Question: I'm trying to incorporate a very simple Mongo model for my app, but my initial attempts have been futile. I am getting stuck with a 'NullPointerException' and I've even tried wrapping my call with a 'Try' and end up with a 'Success(scala.concurrent.impl.Promise$DefaultPromise@1f02f0b3)'
Here's the code
'''
def token = Action.async(parse.json) { request =>
request.body.validate[Auth].map { creds =>
UserService.login(creds.username, creds.password).map {
case Some(context) =>
val accessToken = TokenResponse(Crypto.generateToken)
val model = Json.toJson(context)
val res = Try(collection.insert(model).map(_ => Ok(Json.toJson(accessToken))))
println(res.toString)
res.get
case _ => Future(BadRequest)
}.flatMap(identity)
} recoverTotal (request => Future(Unauthorized))
}
'''
Here's the error (notice no reference to my application in the call stack):
'''
play.api.Application$$anon$1: Execution exception[[NullPointerException: null]]
at play.api.Application$class.handleError(Application.scala:296) ~[play_2.11-2.3.6.jar:2.3.6]
at play.api.DefaultApplication.handleError(Application.scala:402) [play_2.11-2.3.6.jar:2.3.6]
at play.core.server.netty.PlayDefaultUpstreamHandler$$anonfun$3$$anonfun$applyOrElse$4.apply(PlayDefaultUpstreamHandler.scala:320) [play_2.11-2.3.6.jar:2.3.6]
at play.core.server.netty.PlayDefaultUpstreamHandler$$anonfun$3$$anonfun$applyOrElse$4.apply(PlayDefaultUpstreamHandler.scala:320) [play_2.11-2.3.6.jar:2.3.6]
at scala.Option.map(Option.scala:145) [scala-library-2.11.2.jar:na]
Caused by: java.lang.NullPointerException: null
at reactivemongo.bson.buffer.WritableBuffer$class.writeString(buffer.scala:71) ~[reactivemongo-bson_2.11-0.10.5.0.akka23.jar:0.10.5.0.akka23]
at reactivemongo.core.netty.ChannelBufferWritableBuffer.writeString(netty.scala:61) ~[reactivemongo_2.11-0.10.5.0.akka23.jar:0.10.5.0.akka23]
at reactivemongo.bson.buffer.DefaultBufferHandler$BSONStringBufferHandler$.write(bufferhandlers.scala:83) ~[reactivemongo-bson_2.11-0.10.5.0.akka23.jar:0.10.5.0.akka23]
at reactivemongo.bson.buffer.DefaultBufferHandler$BSONStringBufferHandler$.write(bufferhandlers.scala:82) ~[reactivemongo-bson_2.11-0.10.5.0.akka23.jar:0.10.5.0.akka23]
at reactivemongo.bson.buffer.DefaultBufferHandler$.serialize(bufferhandlers.scala:227) ~[reactivemongo-bson_2.11-0.10.5.0.akka23.jar:0.10.5.0.akka23]
'''
I tried using Postman and ended up with this reference, but not much more helpful:
'''
app/controllers/Application.scala:27
'''

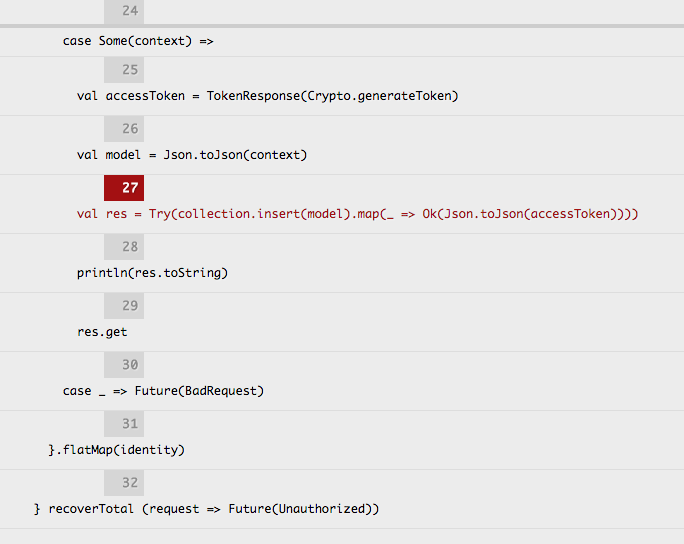
Answer: It ended up being simple...my resulting JSON had null values and ReactiveMongo didn't like that. I will be submitting a bug to gracefully fail or at least be more descriptive.